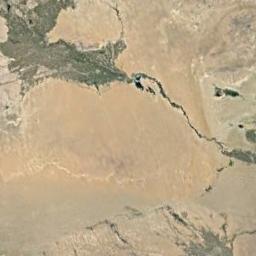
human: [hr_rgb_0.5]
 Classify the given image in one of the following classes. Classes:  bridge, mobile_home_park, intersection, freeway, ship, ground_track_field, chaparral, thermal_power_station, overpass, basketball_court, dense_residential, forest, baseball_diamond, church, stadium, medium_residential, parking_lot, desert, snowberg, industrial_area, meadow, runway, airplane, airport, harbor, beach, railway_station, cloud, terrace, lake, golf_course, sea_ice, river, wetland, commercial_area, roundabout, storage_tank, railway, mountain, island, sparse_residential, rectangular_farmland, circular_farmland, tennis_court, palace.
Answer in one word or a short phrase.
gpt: desert